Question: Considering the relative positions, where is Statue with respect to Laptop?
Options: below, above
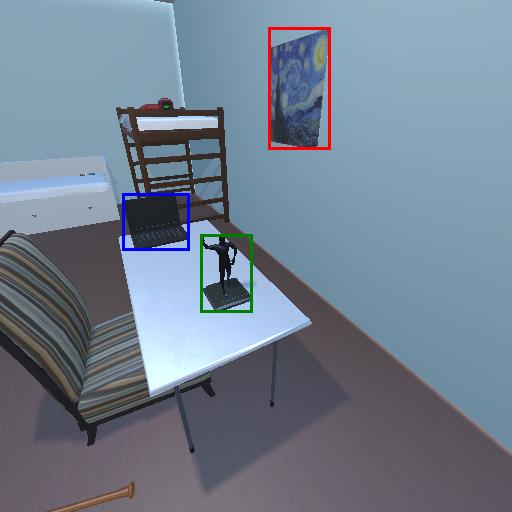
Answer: below